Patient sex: F
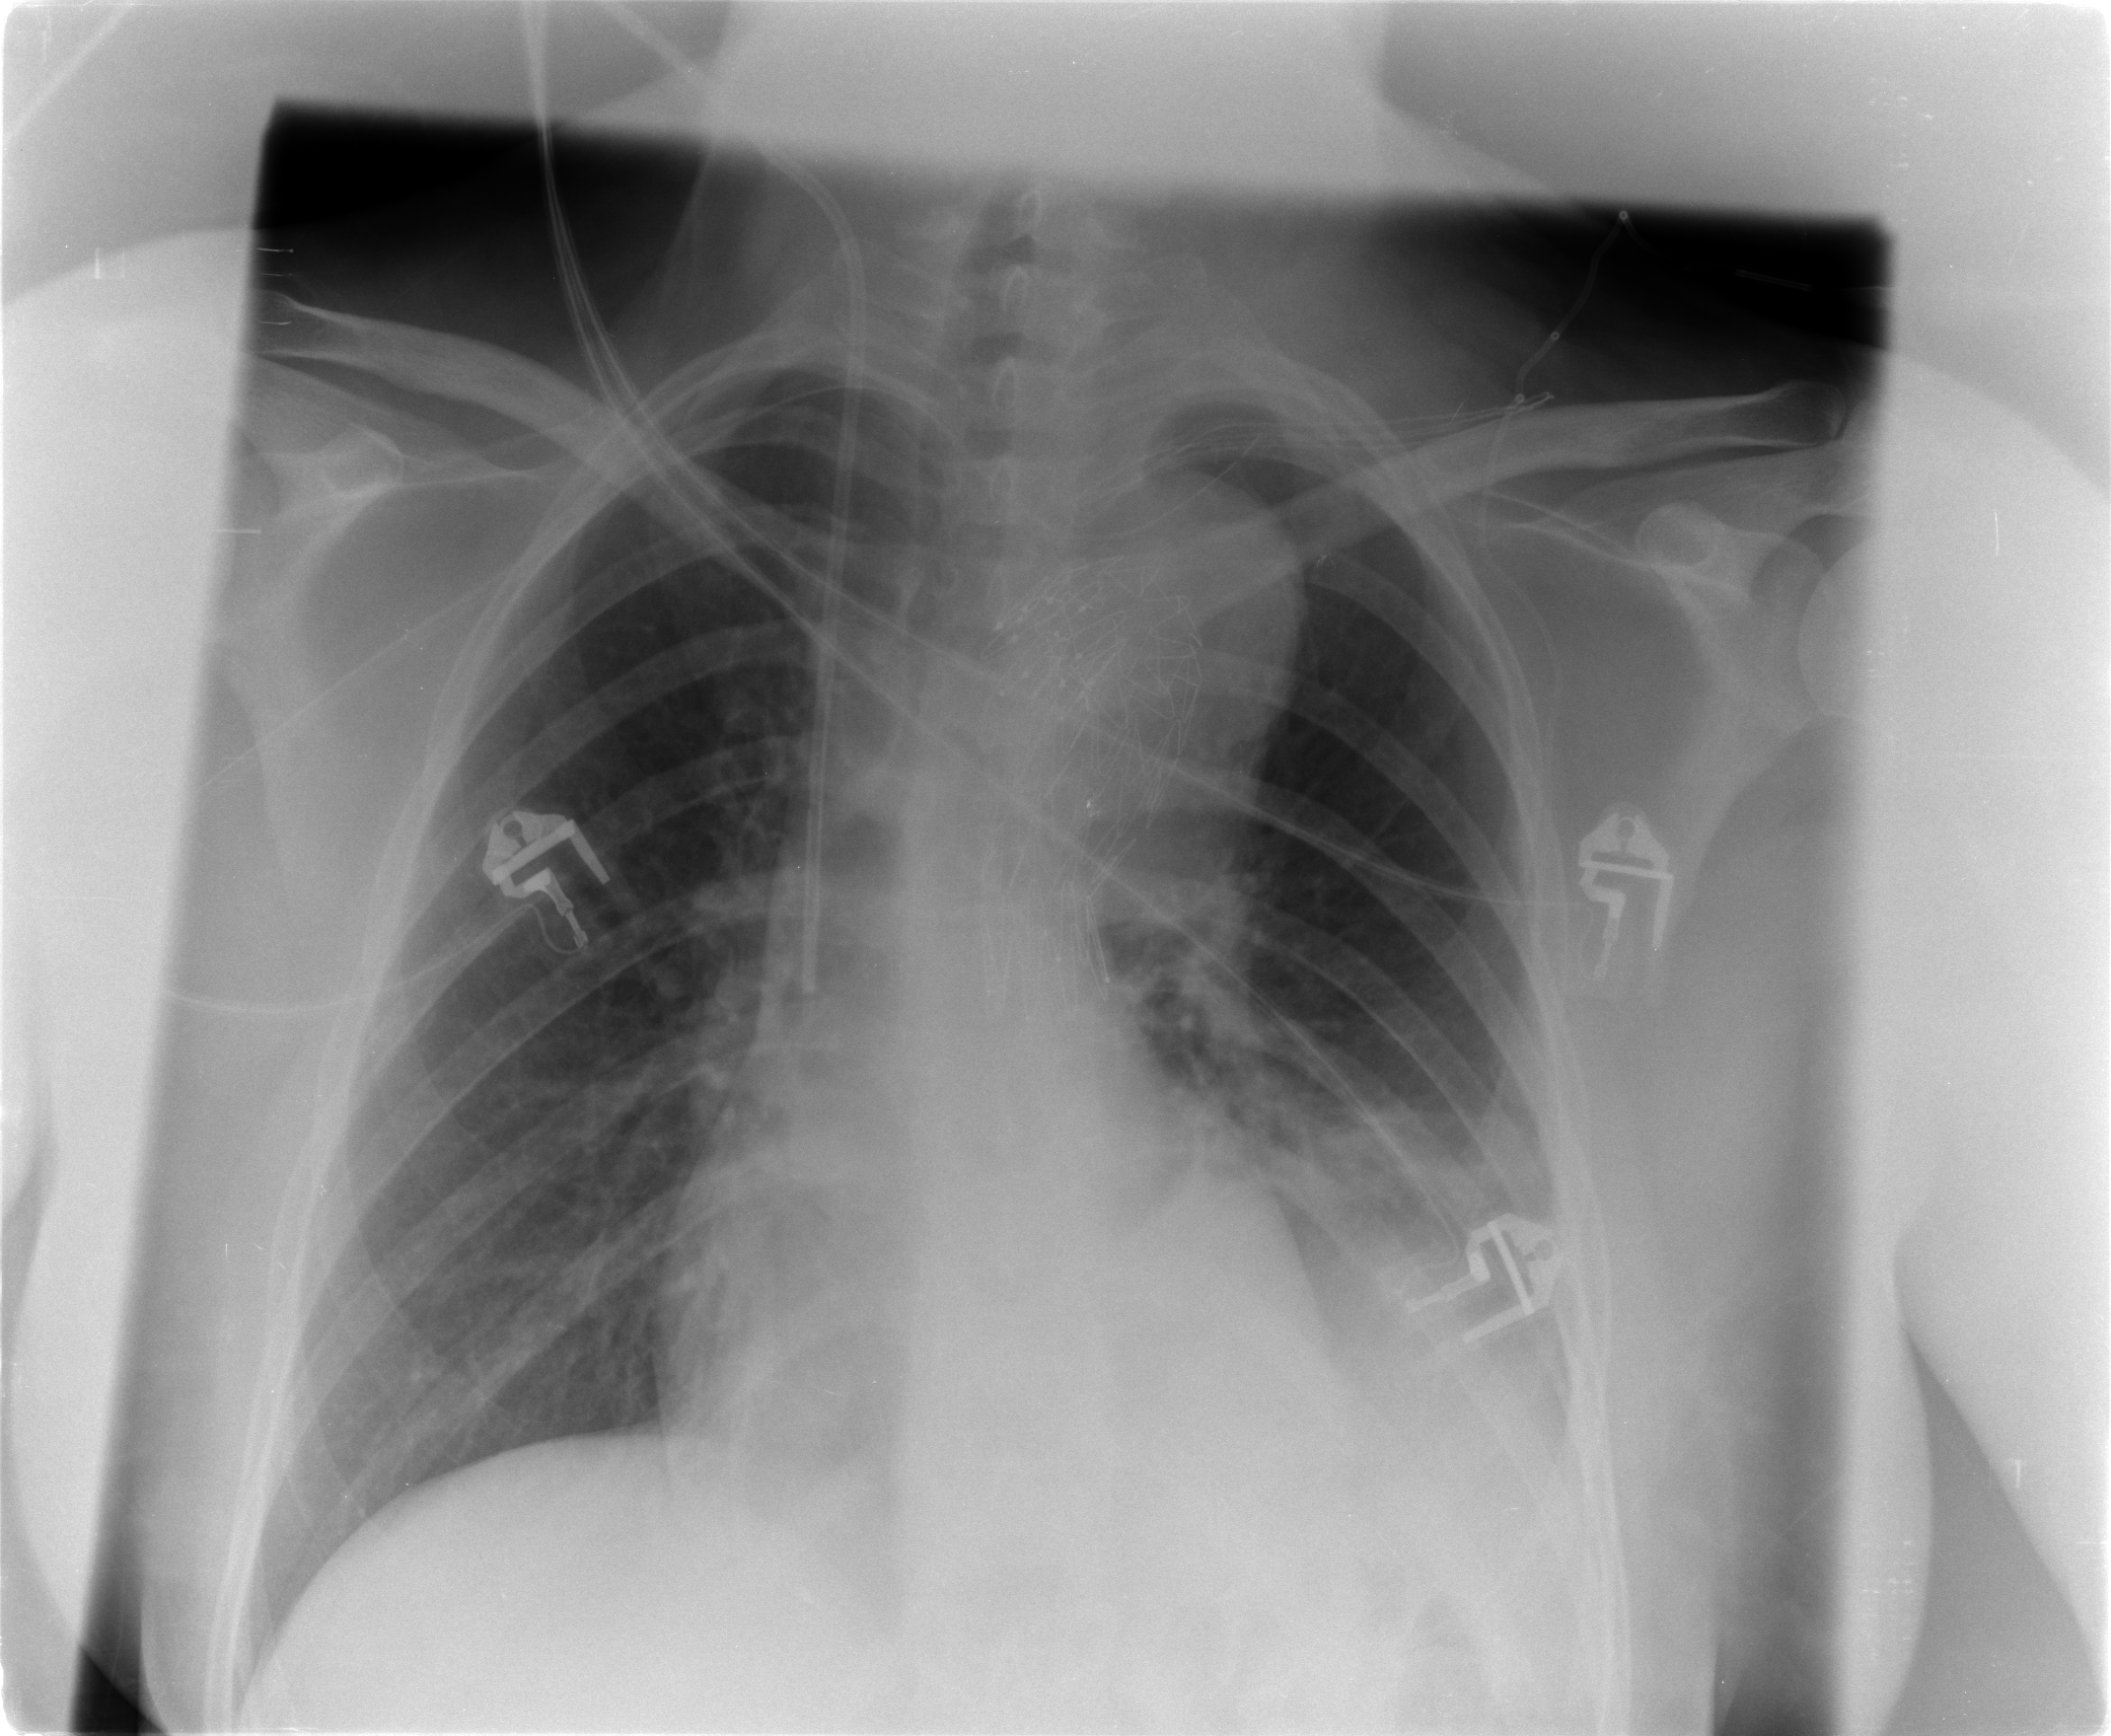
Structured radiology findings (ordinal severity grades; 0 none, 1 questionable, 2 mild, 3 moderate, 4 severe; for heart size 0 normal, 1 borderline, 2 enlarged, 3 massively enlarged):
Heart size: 2
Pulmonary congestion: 2
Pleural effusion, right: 0
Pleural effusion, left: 3
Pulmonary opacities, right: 0
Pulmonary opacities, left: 0
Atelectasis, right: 0
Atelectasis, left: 3